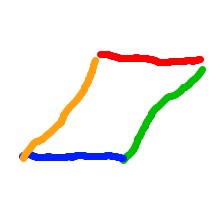
Shape: parallelogram